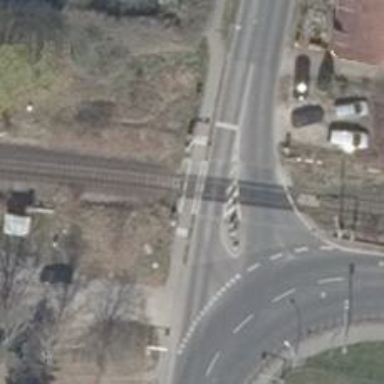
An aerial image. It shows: Railway crossing with lights and saltire markers.